Question: I have a WPF ListBox which shows a list of employees names. I want to group and sort them alphabetically. Is this possible? if so, how? Also, i will be required to style the headers (like the attached image) Could some1 guide me as to how i can achieve this. Thanx!

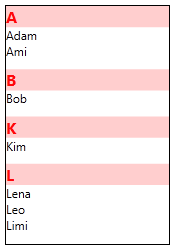
Answer: You can group items by adding 'GroupDescription' to the 'CollectionView'. See this related question:
<URL>
Also, google 'GroupDescription' for many more examples.